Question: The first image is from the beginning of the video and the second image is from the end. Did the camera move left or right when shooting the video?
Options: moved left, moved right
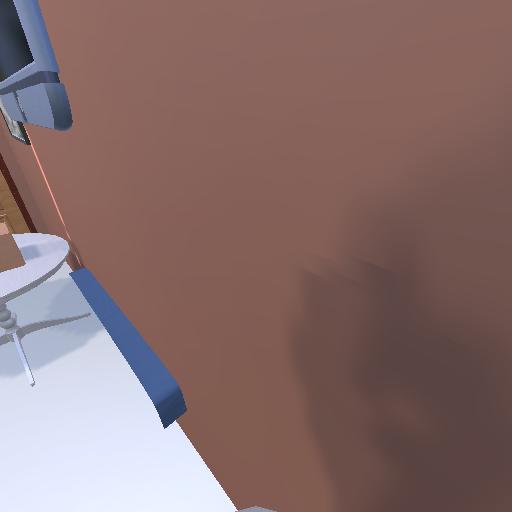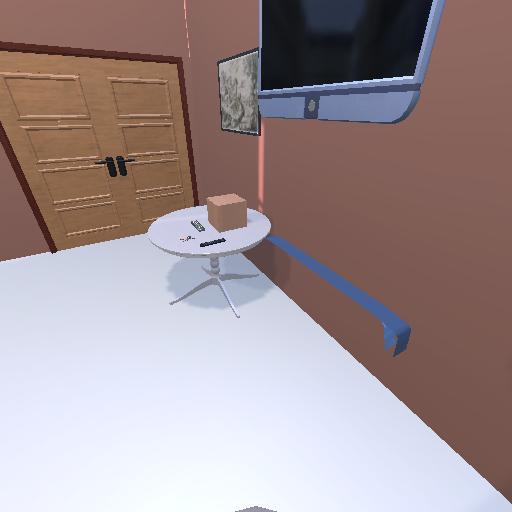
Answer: moved left